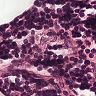
Metastatic tissue present: no